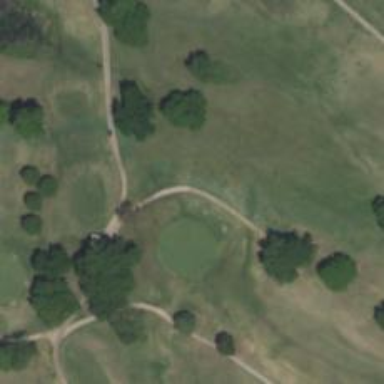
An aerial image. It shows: Golf cartpath that is also road path.